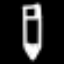
Label: pencil